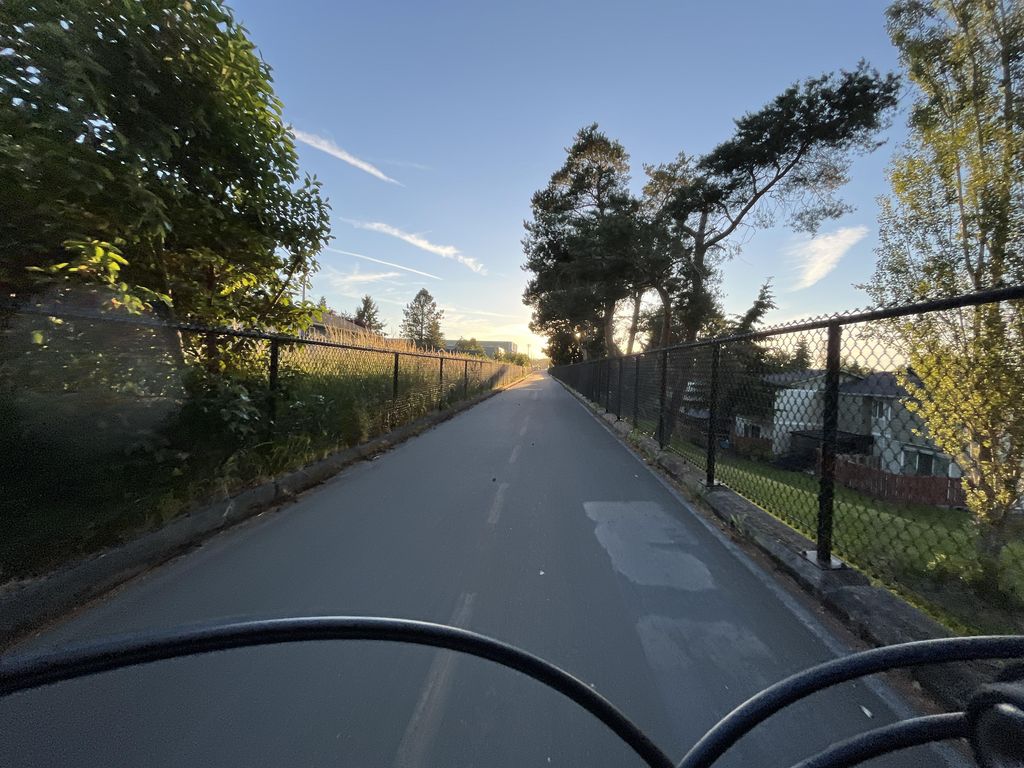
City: victoria